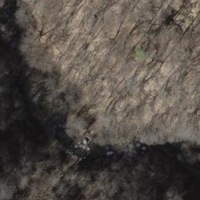
EUNIS habitat code: 41
Species observed at this site:
Senecio ovatus
Lysimachia nemorum
Cyclamen purpurascens